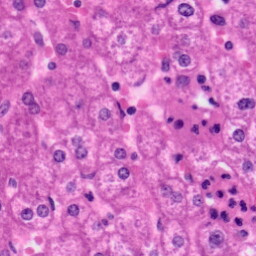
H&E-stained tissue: Liver